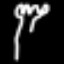
Label: fork